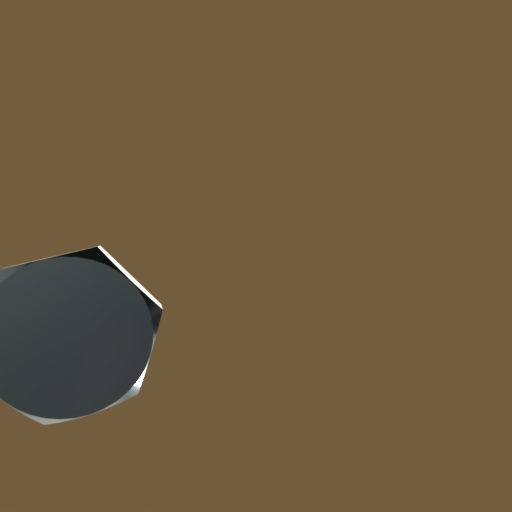
Label: bolt